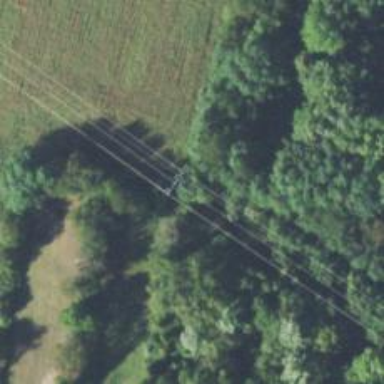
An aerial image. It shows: H-frame power tower with distinctive design.